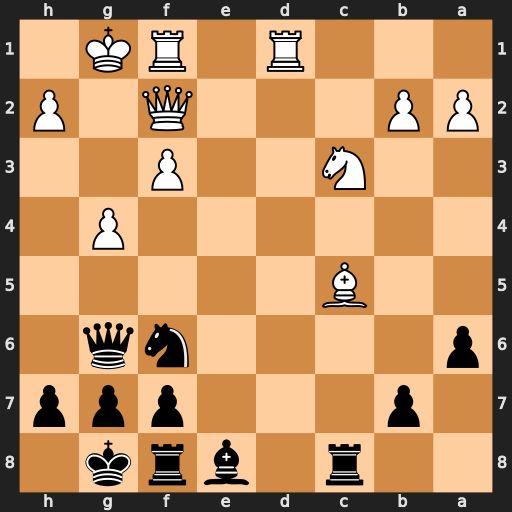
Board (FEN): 2r1brk1/1p3ppp/p4nq1/2B5/6P1/2N2P2/PP3Q1P/3R1RK1
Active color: b
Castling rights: -
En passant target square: -
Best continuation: Nxg4 fxg4 Qxg4+ Kh1 Bc6+